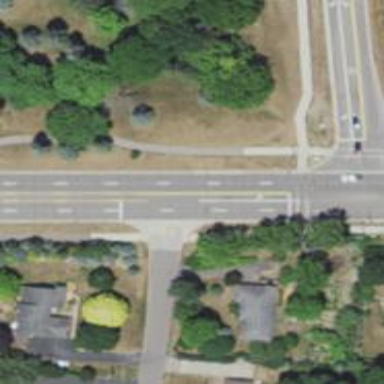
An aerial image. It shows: Unmarked crossing on the road.